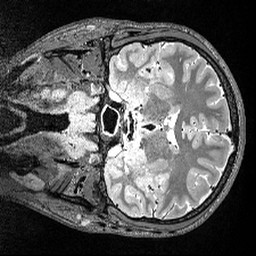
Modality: T2w
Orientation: coronal
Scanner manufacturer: siemens
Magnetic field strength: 3 T
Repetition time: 3.2 s
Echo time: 0.566 s